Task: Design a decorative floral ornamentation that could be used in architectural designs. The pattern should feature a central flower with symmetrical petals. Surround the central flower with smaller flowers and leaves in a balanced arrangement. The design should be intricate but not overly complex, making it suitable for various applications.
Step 474:
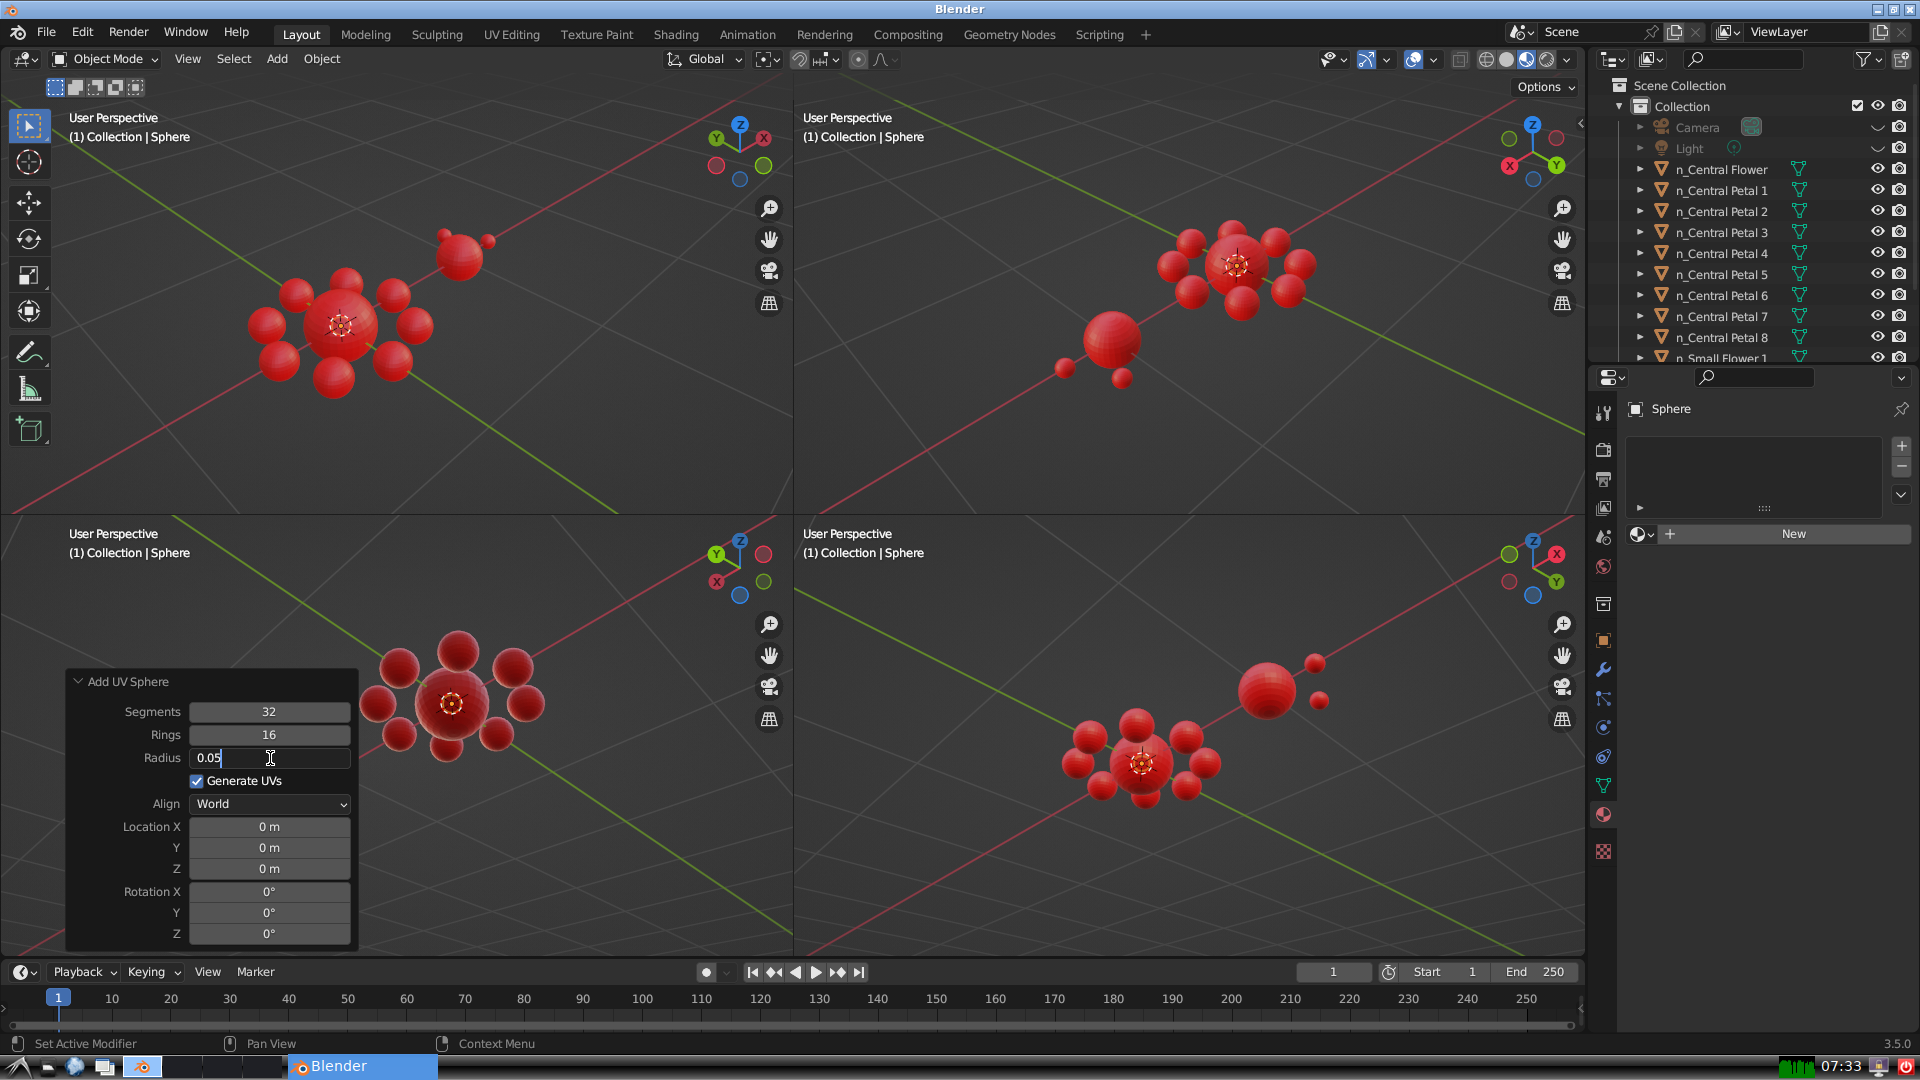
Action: {"key_press": ['Return']}